Interaction volume radius: 5 \u00c5
Interaction volume height: 25 \u00c5
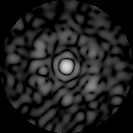
Disorder parameter: 0.8042